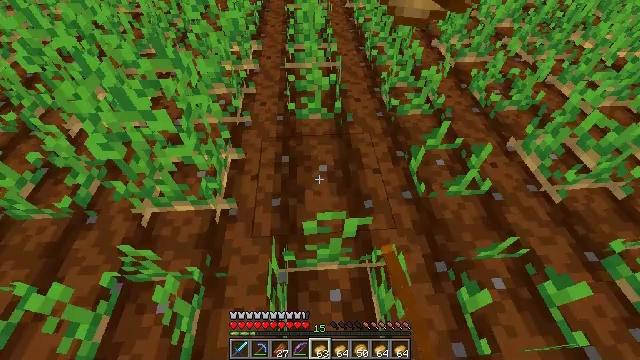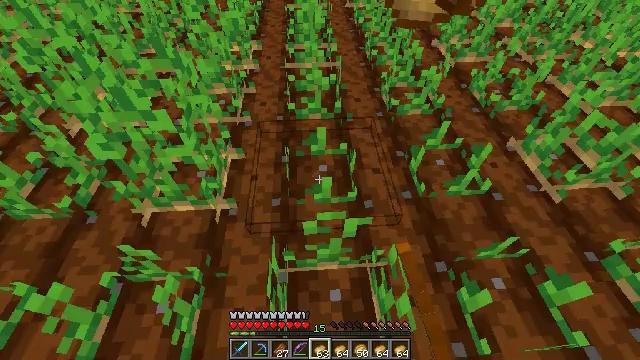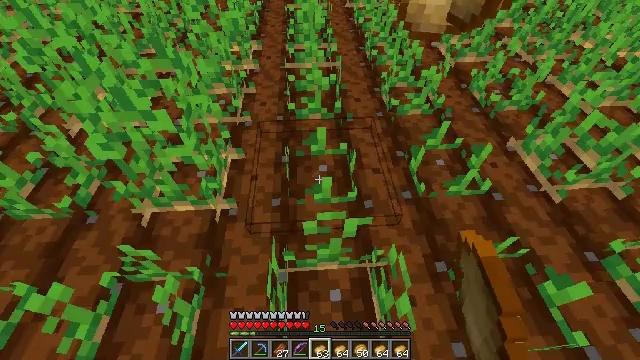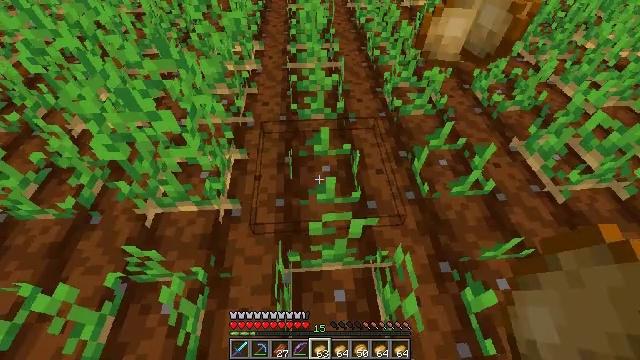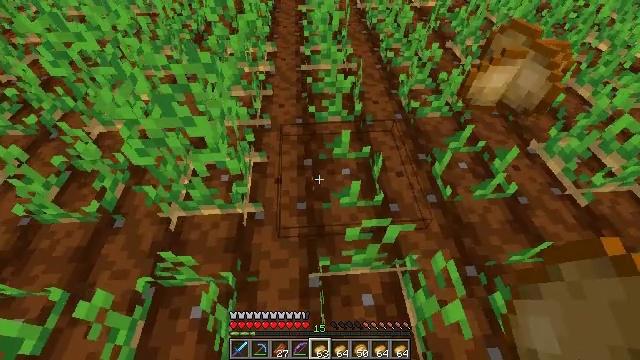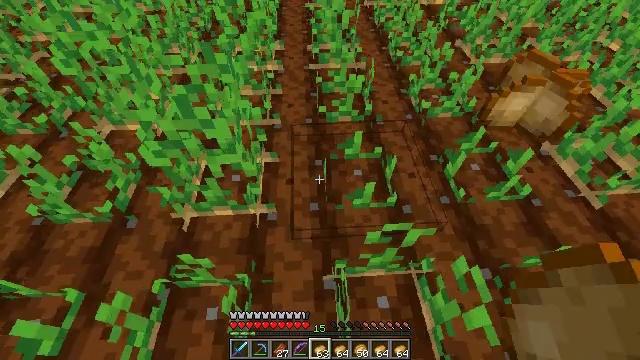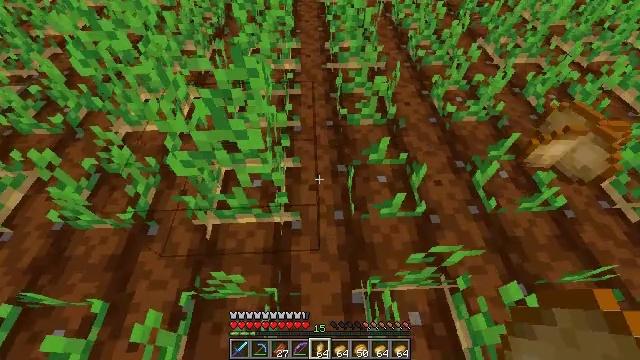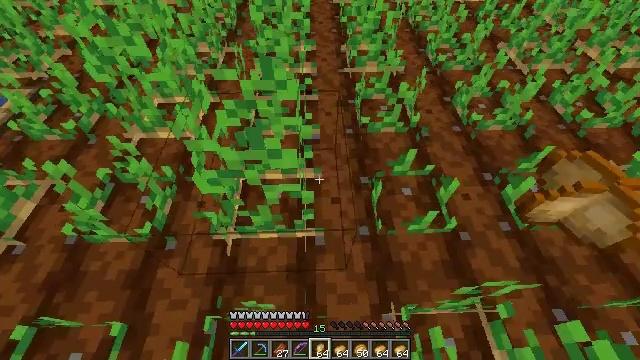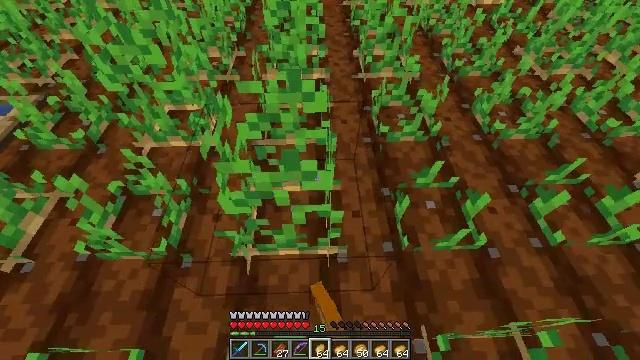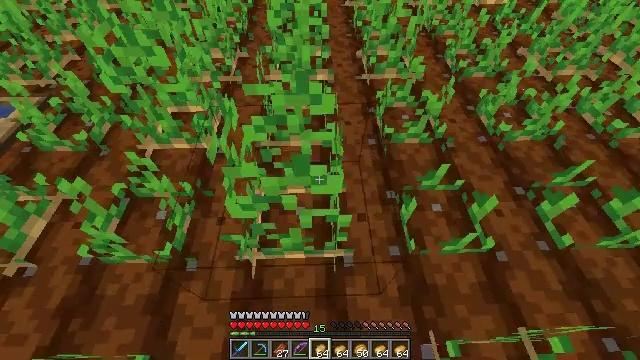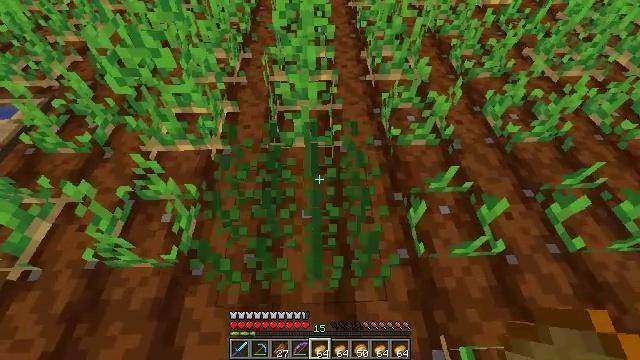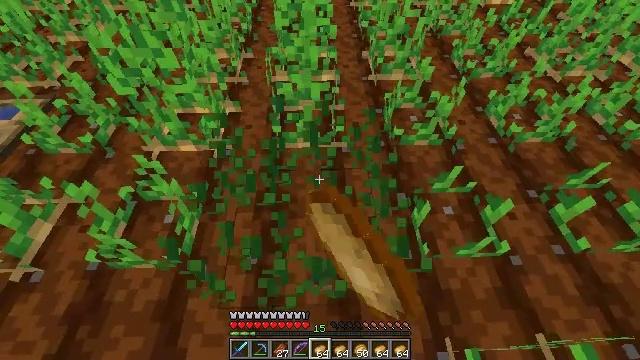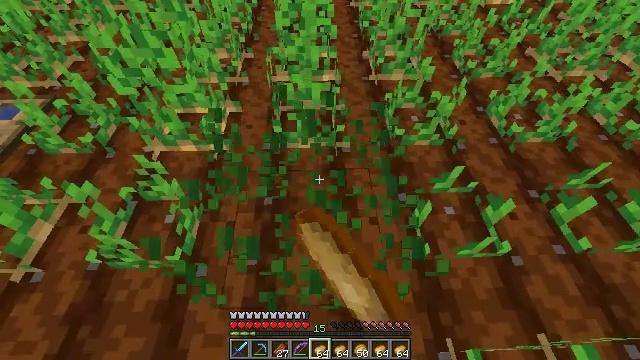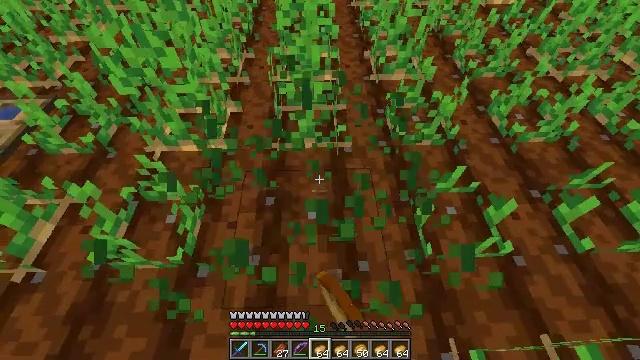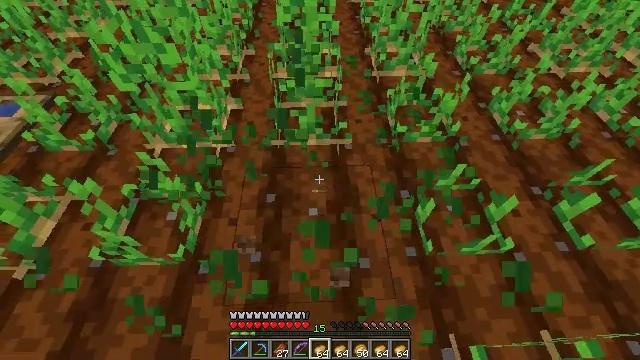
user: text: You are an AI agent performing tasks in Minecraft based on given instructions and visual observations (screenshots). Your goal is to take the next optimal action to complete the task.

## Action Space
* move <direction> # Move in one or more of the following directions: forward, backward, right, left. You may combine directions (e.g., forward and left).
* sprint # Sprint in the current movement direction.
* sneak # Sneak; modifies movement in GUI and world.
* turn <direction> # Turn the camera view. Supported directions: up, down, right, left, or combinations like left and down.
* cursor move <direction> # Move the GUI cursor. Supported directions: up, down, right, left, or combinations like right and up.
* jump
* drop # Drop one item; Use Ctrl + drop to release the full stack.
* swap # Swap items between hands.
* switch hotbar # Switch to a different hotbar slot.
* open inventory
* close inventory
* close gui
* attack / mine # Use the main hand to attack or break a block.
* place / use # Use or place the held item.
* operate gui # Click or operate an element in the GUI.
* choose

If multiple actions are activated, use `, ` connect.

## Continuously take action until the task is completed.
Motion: motion action
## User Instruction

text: Dig up potatoes from the soil.
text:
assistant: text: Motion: no_op
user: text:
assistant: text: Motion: no_op
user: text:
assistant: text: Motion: move left
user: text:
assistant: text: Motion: move left
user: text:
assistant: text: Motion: move forward and move left
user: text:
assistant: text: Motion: move forward and move left, turn down
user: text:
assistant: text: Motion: move forward and move left
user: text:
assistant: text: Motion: no_op
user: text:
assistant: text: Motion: no_op
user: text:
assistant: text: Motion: attack / mine
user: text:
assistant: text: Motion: attack / mine
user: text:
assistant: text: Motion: attack / mine
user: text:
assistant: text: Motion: no_op
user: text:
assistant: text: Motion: no_op
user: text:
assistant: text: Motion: no_op